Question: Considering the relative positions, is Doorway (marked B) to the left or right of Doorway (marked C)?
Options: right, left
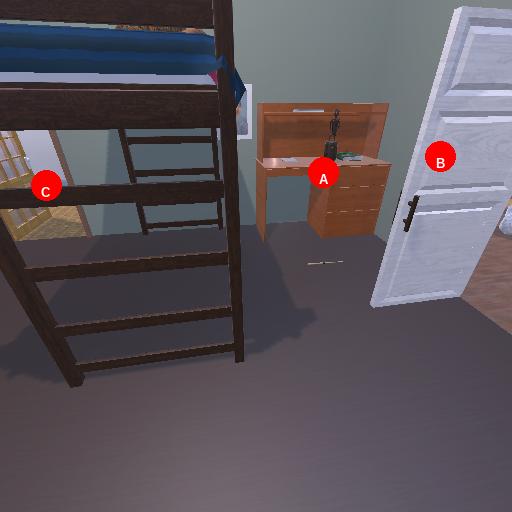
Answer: right